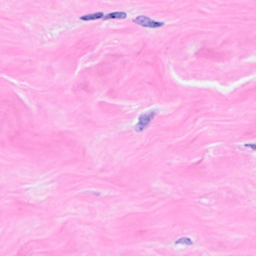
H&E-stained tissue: Breast